Question: I tried looking around SO, but I can't really figure out anything that works.
As the title says, I need to align two divs to be centered and side by side.
'''
<div id="wrapper">
<div id="dashboard" style="width: 70%;">
<h3 id="dash" style="color:#99FF00; font-family:monospace;">
<table style="color:#99FF00; font-family:monospace;" cellpadding="7">
<tr>
<td>generation</td>
<td>1</td>
</tr>
<tr>
<td>currently living</td>
<td><p id="initial_current"></p></td>
</tr>
<tr>
<td>recently newborn</td>
<td>0</td>
</tr>
<tr>
<td>recently died</td>
<td>0</td>
</tr>
<tr>
<td>recently surviving</td>
<td>n/a</td>
</tr>
</table>
<table style="color:#99FF00; font-family:monospace;" cellpadding="7">
<tr>
<td>total living</td>
<td><p id="initial_total"></p></td>
</tr>
<tr>
<td>total newborns</td>
<td>0</td>
</tr>
<tr>
<td>total deaths</td>
<td>0</td>
</tr>
<tr>
<td>total survived</td>
<td>n/a</td>
</tr>
<tr>
<td>the answer to life</td>
<td>?</td>
</tr>
</table>
</h3>
</div>
<div id="board" style="color:#99FF00; font-size:15pt; font-family:monospace;">
</div>
'''
Basically, the 'wrapper' is the parent div. I want to center 'dashboard' and 'board'. I hava javascript generating the text within 'board'.
I roughly want it looking like this:

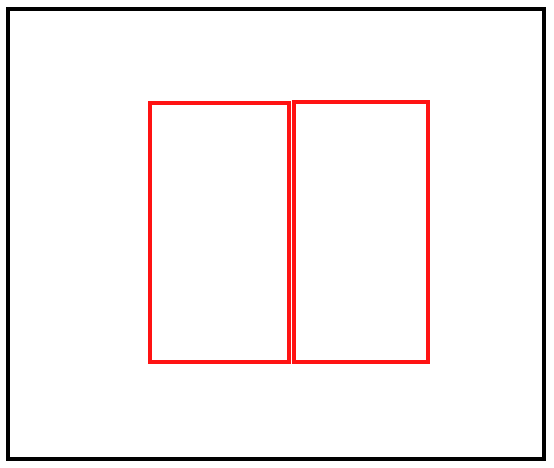
Answer: Use position absolute and declare the margins as follows and you are good to go
<URL>
'''
<style>
.container {
width: 300px;
height: 100px;
position: absolute;
left: 50%;
top: 50%;
margin-left: -150px; /* Half of width */
margin-top: -50px; /* Half of height */
}
.left {
float: left;
width: 150px;
}
.right {
float: right;
width: 150px;
}
</style>
<div class="container">
<div class="left"></div>
<div class="right"></div>
</div>
'''
Note: Don't forget to clear floats using 'clear: both;' else use 'overflow: hidden;' on the container div, currently am using 'height: 100%;' so no issues here